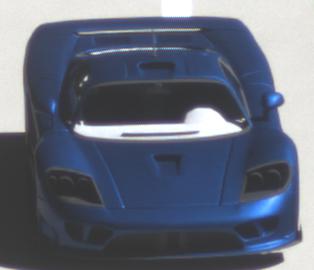
Make: Saleen
Model: S7
Detailed model: -
Model produced from: 2000
Model produced until: 2008
Doors: 2
Color: blue
Road condition: wet road
Daytime: midday
Contrast: high contrast